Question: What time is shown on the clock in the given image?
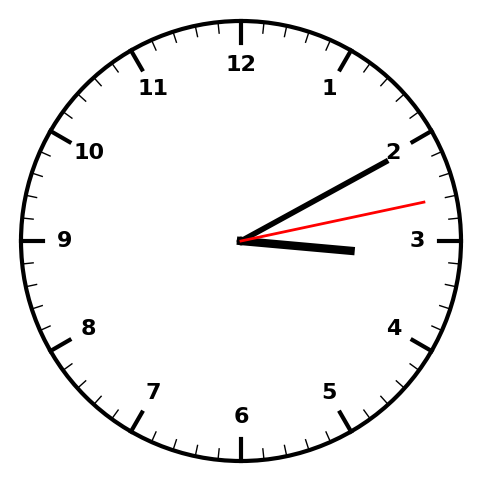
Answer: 03:10:13